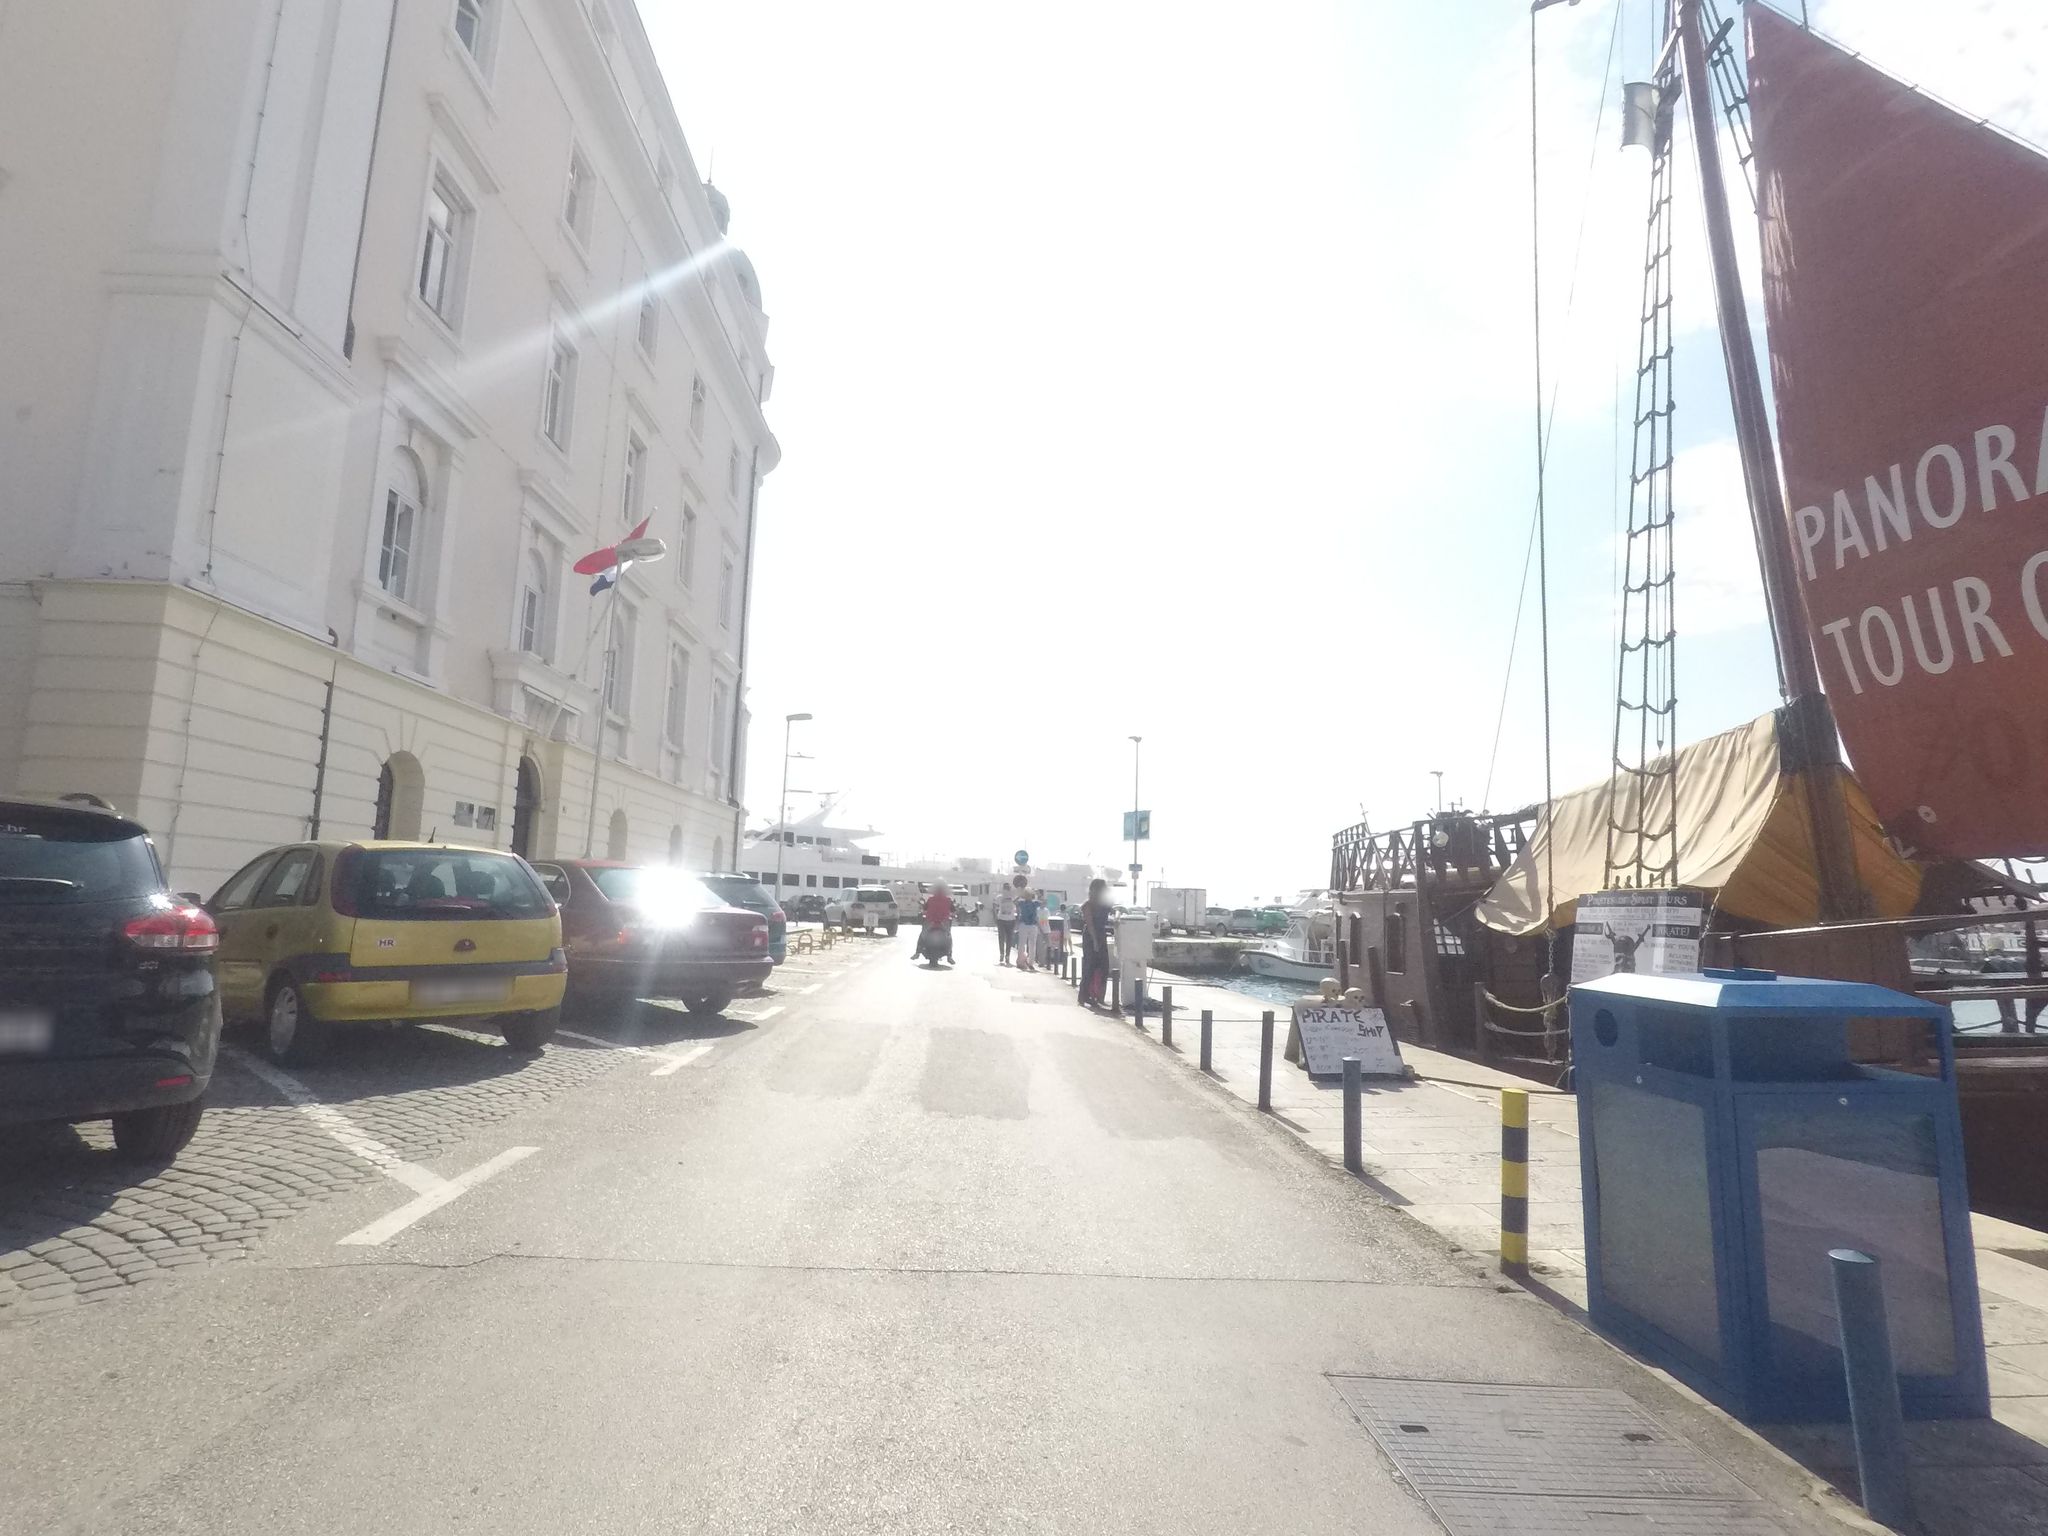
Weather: clear
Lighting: day
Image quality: good
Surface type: walking surface
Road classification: service
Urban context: urban centre
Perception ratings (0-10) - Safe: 2.49, Lively: 7.84, Beautiful: 4.96, Boring: 5.76, Depressing: 9.21, Wealthy: 5.67